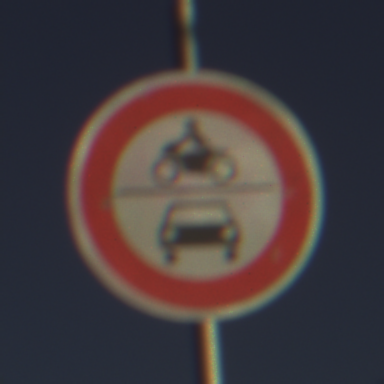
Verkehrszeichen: VerbotKraftfahrzeuge
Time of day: SunriseSunset
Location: Outdoor (Nature)
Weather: Clear
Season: NotSpecified
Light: Natural